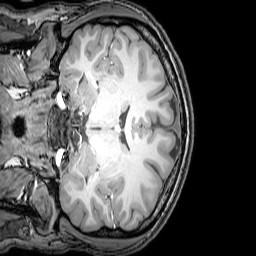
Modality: T1w
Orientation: coronal
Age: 24
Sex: male
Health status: healthy
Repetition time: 0.081 s
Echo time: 0.037 s